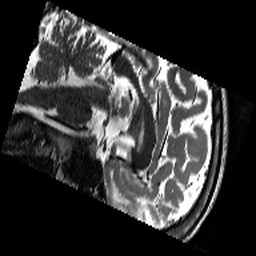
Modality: T2w
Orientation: sagittal
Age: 19
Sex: male
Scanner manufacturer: siemens
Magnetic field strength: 3 T
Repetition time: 11.39 s
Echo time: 0.09 s